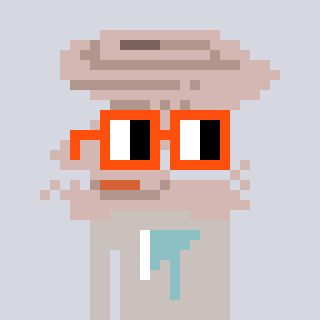
a pixel art character with square orange glasses, a tornado-shaped head and a foggrey-colored body on a cool background